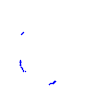
Particle: kaon